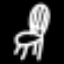
Label: chair